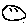
Label: smiley face